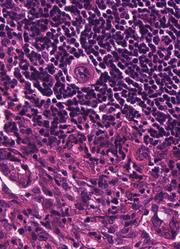
Tumor epithelial tissue: yes
Tumor-associated stroma tissue: yes
Normal tissue: no